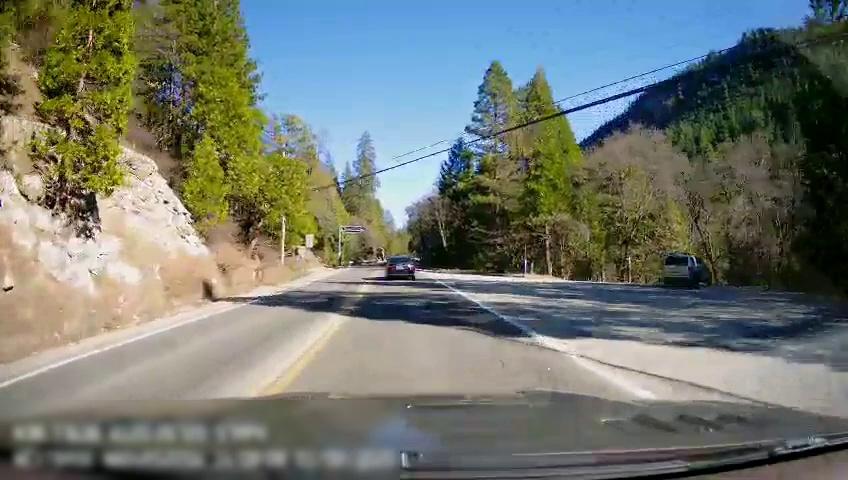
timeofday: Day
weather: Sunny
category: Drivable Space
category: Vehicles | SUV
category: Vehicles | Car
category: Lanes | Opposite Lane
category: Lanes | Opposite Lane
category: Lanes | Current Lane
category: Lanes | Current Lane